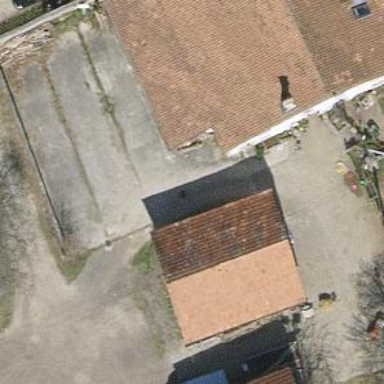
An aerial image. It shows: Farm building.